Interaction volume radius: 10 \u00c5
Interaction volume height: 35 \u00c5
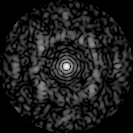
Disorder parameter: 0.6751